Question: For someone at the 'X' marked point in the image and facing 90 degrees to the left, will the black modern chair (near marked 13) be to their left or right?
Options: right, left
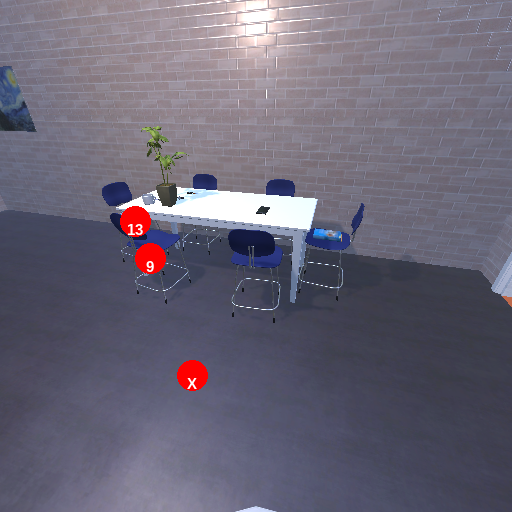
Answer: right